Frequency: 80000
Velocity: 0,248
Power: 5,4
Pulse duration: 0,0000001
Pass count: 1
Magnification: 10
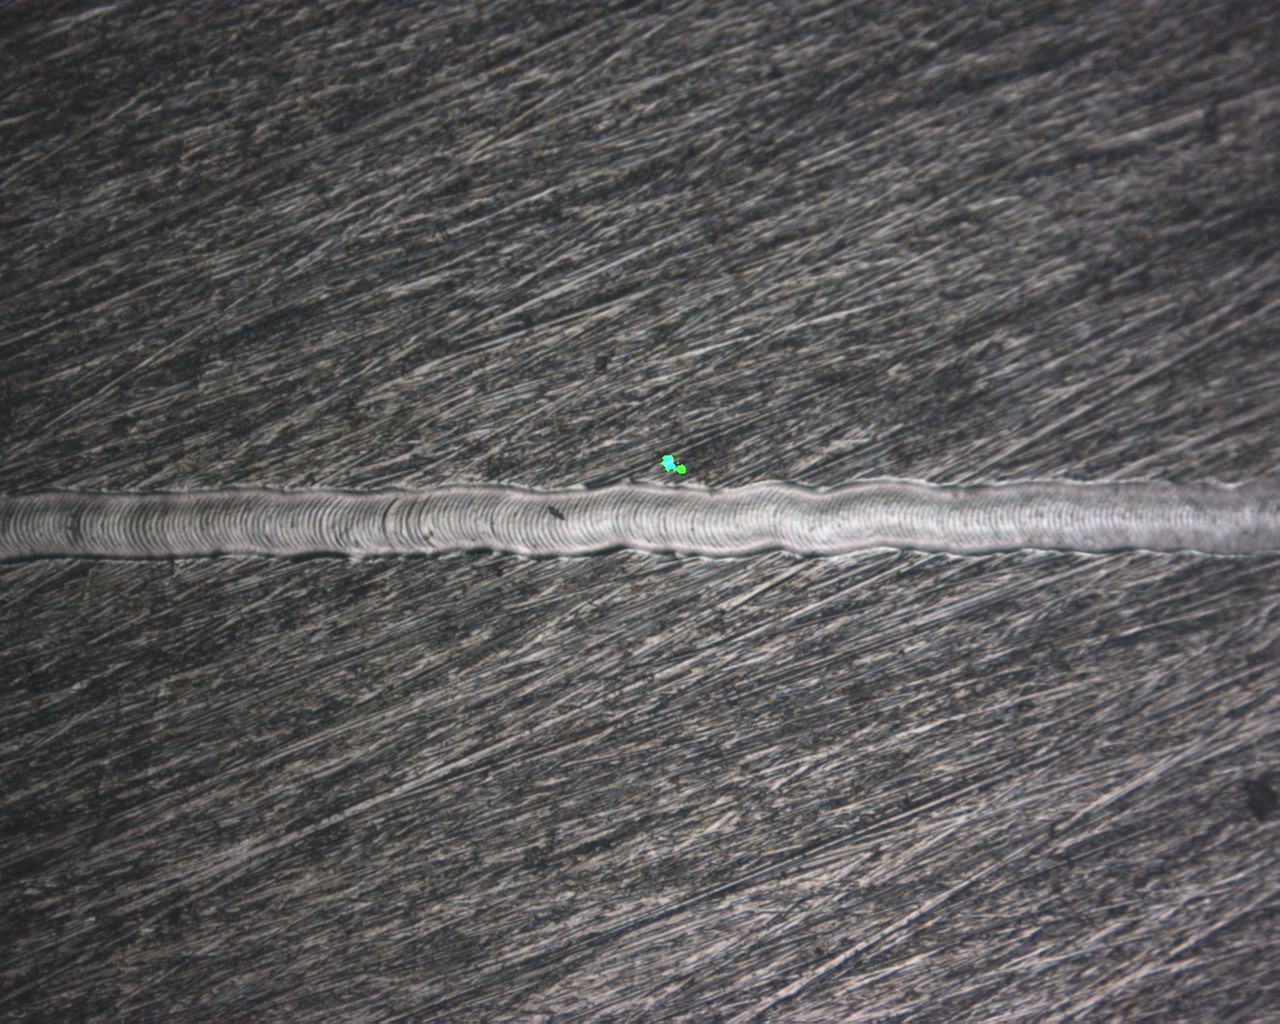
Measured width: 198.797
Other width: 5.4899